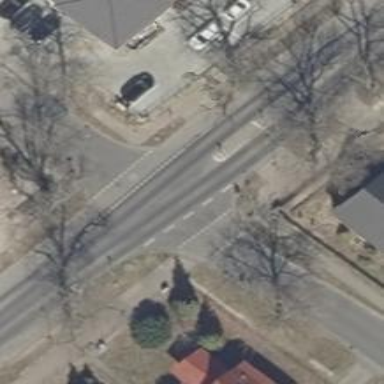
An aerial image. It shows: Unmarked footway crossing with traffic island.